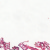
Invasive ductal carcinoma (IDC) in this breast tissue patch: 0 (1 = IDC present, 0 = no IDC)